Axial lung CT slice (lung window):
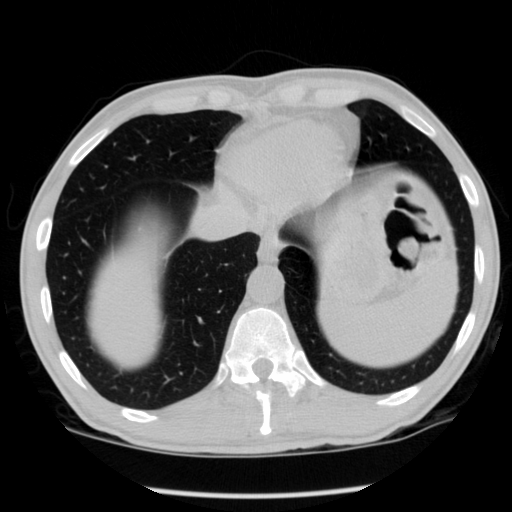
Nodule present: no